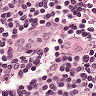
Metastatic tissue present: no